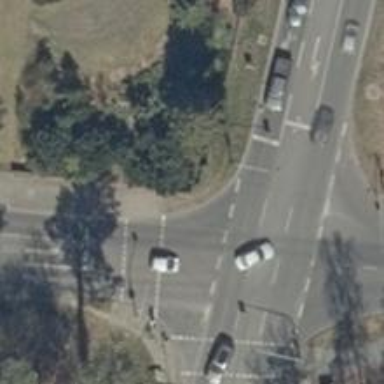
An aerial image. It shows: Crossing with traffic signals.